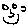
Label: smiley face